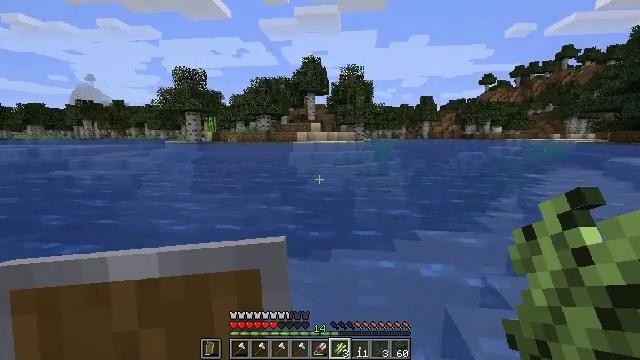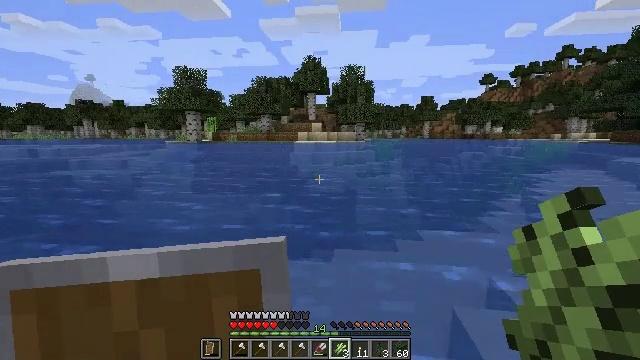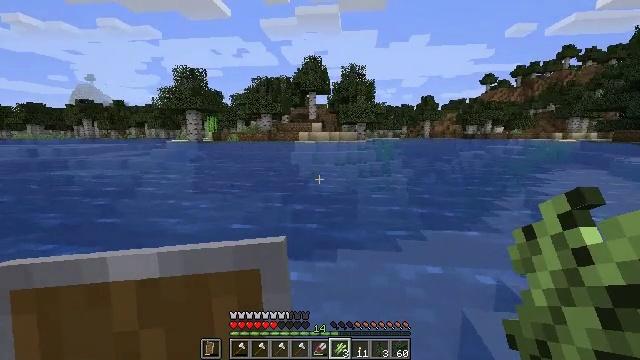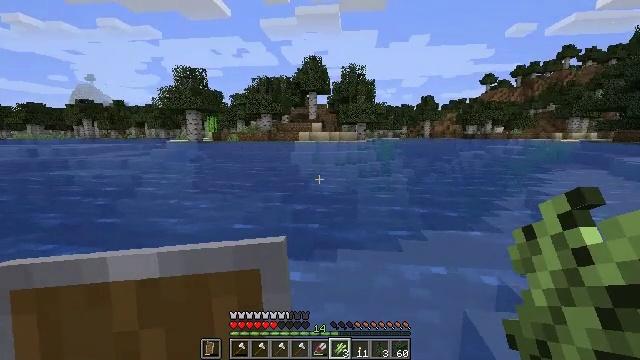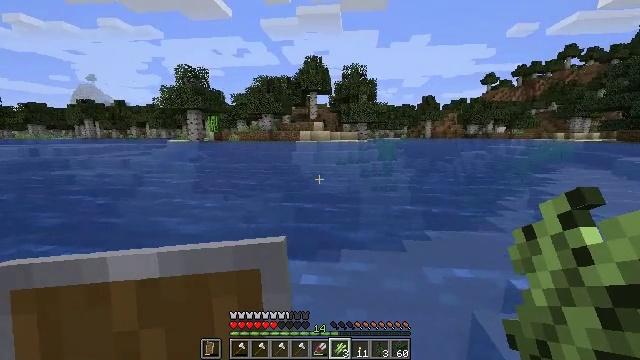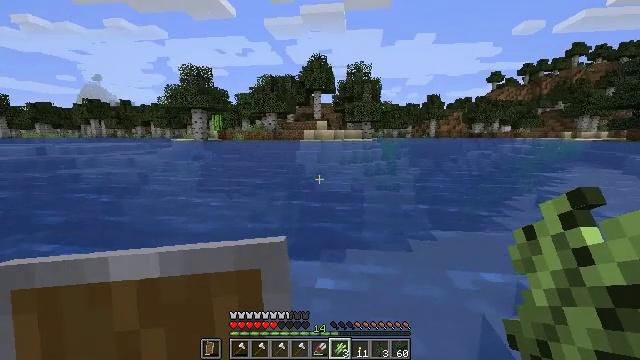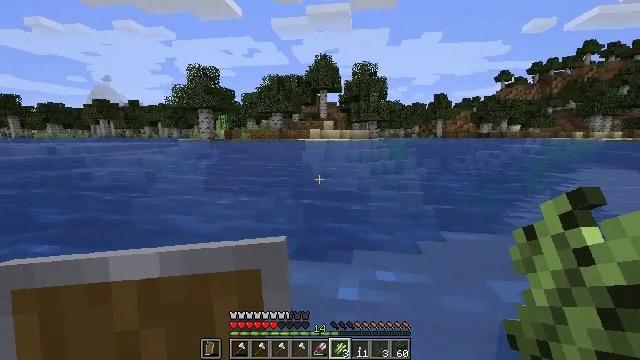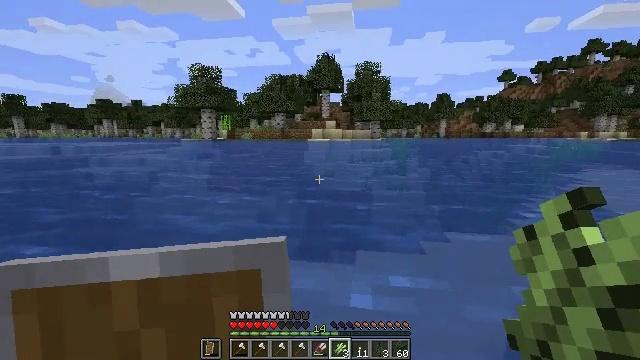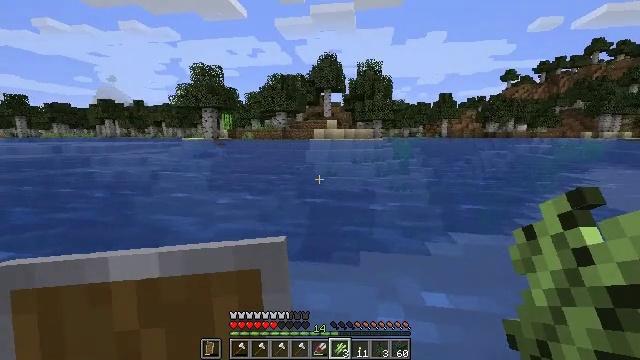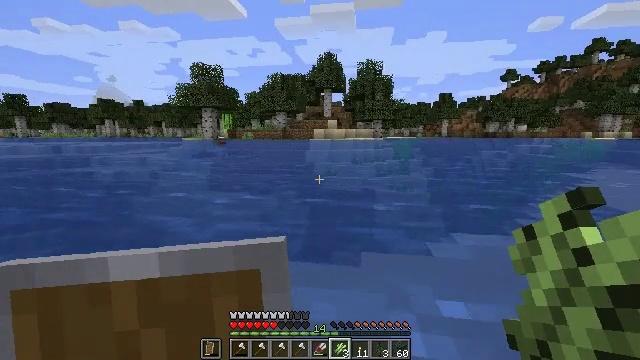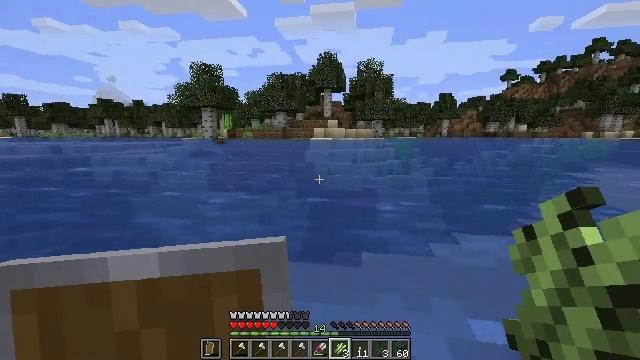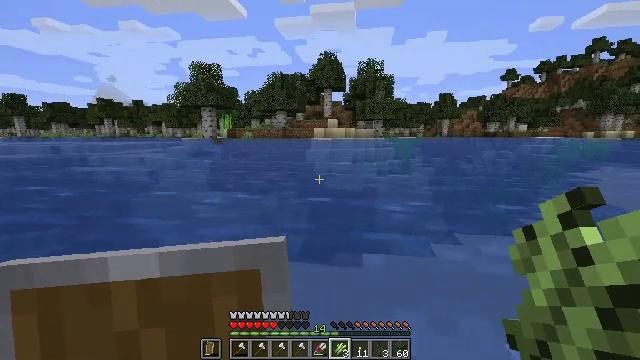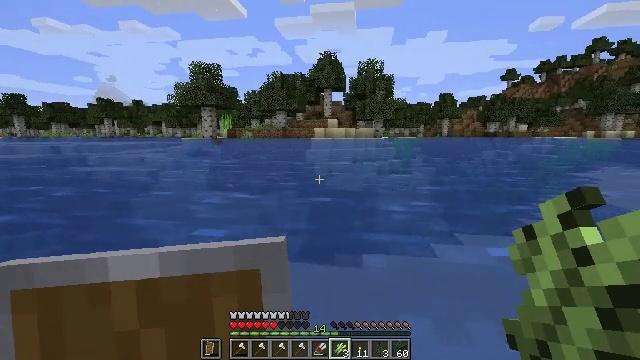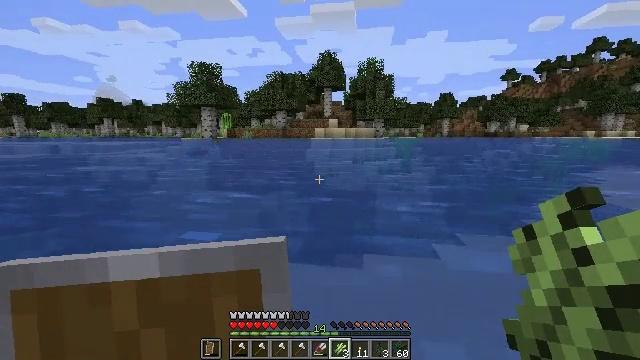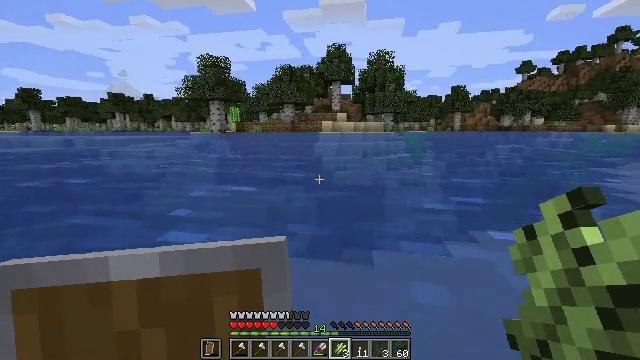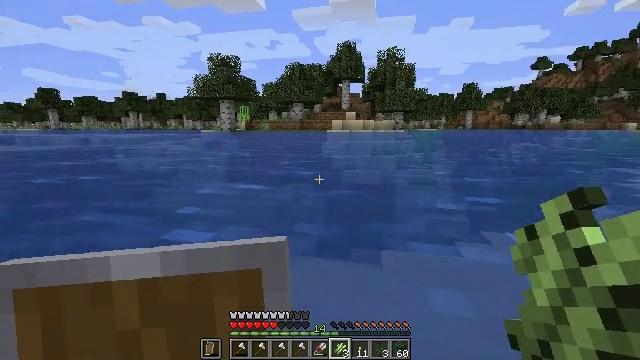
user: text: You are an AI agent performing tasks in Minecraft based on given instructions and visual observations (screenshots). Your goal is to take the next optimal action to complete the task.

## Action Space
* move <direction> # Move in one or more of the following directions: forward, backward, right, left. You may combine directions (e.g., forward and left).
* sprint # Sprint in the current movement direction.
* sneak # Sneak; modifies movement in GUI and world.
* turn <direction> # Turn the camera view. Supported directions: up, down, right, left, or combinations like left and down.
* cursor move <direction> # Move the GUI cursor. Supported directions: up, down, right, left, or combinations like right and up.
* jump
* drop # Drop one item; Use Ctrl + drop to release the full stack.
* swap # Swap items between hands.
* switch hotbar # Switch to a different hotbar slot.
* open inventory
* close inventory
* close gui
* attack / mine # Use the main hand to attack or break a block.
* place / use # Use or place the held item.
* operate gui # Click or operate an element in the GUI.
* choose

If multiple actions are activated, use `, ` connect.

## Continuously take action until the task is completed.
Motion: motion action
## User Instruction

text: Hunt fish.
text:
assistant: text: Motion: move forward and move left, sprint
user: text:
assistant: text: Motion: move forward and move left, sprint
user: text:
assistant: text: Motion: move forward and move left, sprint
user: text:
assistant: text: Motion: move forward, sprint
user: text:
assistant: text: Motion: move forward, sprint
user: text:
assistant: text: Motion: move forward, sprint, turn left
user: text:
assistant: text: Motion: move forward, sprint
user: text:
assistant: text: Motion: move forward, sprint
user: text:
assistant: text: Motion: move forward, sprint
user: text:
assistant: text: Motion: move forward, sprint
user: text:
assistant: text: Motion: move forward, sprint
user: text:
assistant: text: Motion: move forward, sprint
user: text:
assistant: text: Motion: move forward, sprint
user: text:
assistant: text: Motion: move forward, sprint, turn left and down
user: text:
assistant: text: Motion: move forward, sprint, turn left
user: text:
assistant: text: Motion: move forward, sprint
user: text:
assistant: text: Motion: move forward, sprint
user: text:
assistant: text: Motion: move forward, sprint, turn left
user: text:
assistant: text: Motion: move forward, sprint, turn left and up
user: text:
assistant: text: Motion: move forward, sprint, turn left
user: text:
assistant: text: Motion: move forward, sprint
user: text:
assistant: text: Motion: move forward, sprint
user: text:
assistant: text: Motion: move forward, sprint
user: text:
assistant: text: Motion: move forward, sprint
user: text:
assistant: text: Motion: move forward, sprint
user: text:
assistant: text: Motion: move forward, sprint
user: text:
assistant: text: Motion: move forward, sprint
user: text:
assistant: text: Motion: move forward, sprint
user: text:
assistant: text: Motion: move forward, sprint
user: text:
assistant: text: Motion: move forward, sprint, turn left and up